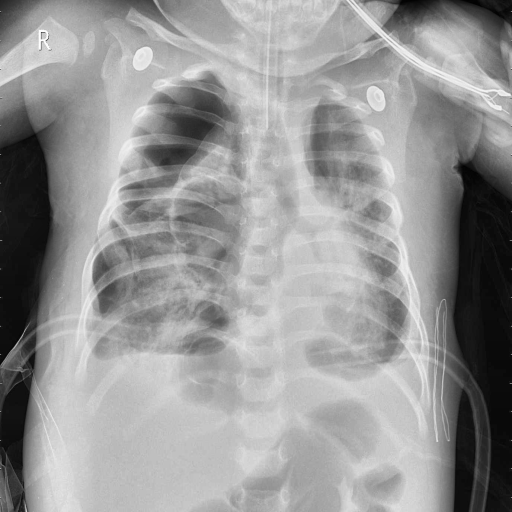
Finding: PNEUMONIA